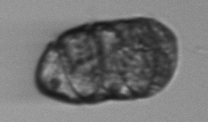
Label: Margalefidinium